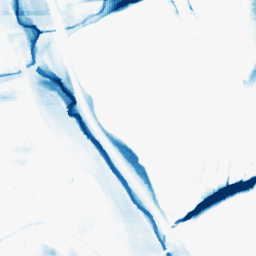
Category: morphological
Decomposition family: morphological_rect
Decomposition parameters: operation: closing
width: 50
height: 20
Upsampling method: quintic
Upsampling parameters: scale: 8
Upsampling scale: 8